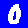
Digit: 0